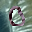
Label: 0